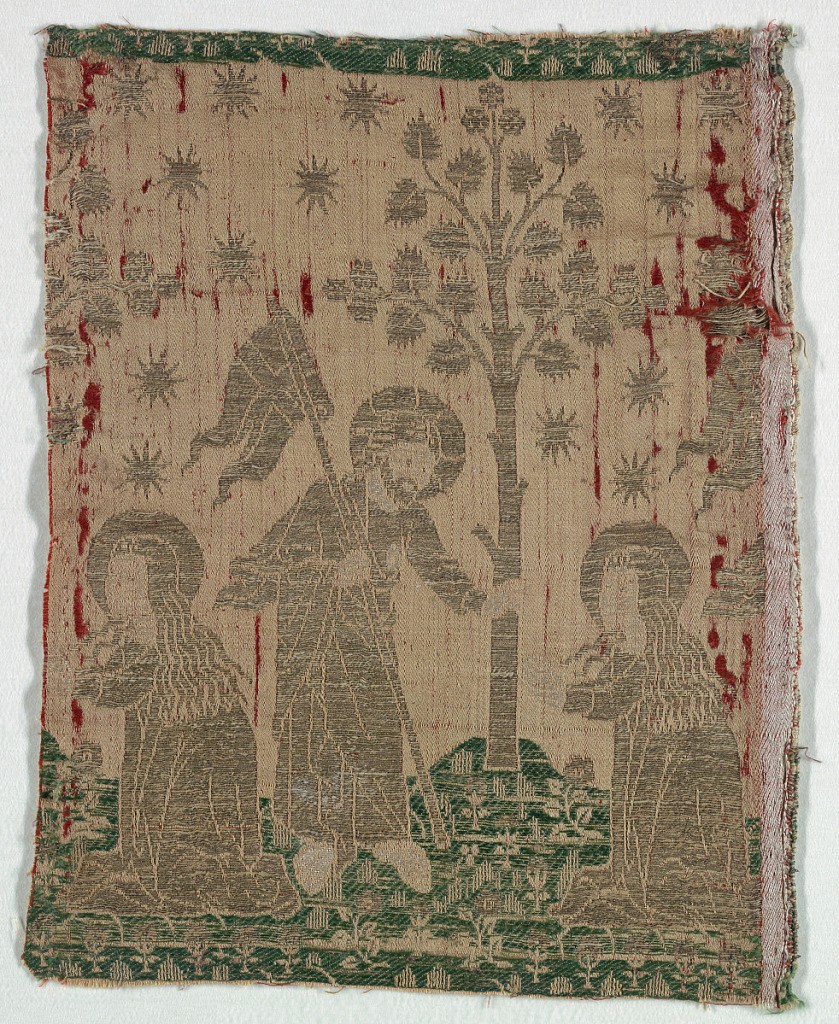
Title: Fragment
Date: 15th century
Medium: silk, metallic Technique: 4&1 satin patterned by 3/1 twill
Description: Christ and Mary Magdelene beneath a tree. Partial horizontal repeat including Mary Magdalene.